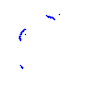
Particle: kaon